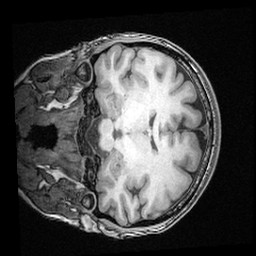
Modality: T1w
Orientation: coronal
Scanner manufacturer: ge
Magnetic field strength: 3 T
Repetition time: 0.008572 s
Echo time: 0.003384 s